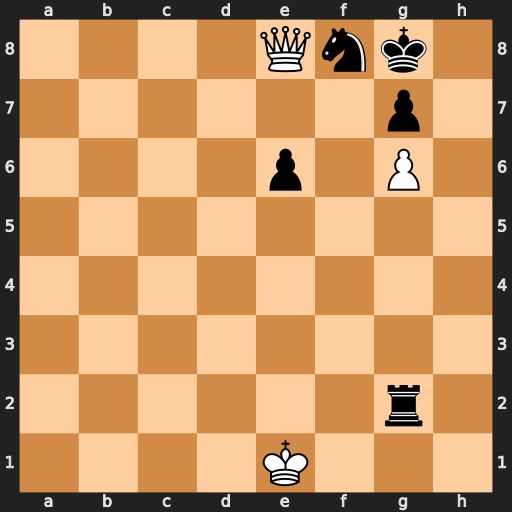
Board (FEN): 4Qnk1/6p1/4p1P1/8/8/8/6r1/4K3
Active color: w
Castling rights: -
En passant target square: -
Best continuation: Qf7+ Kh8 Qxf8#